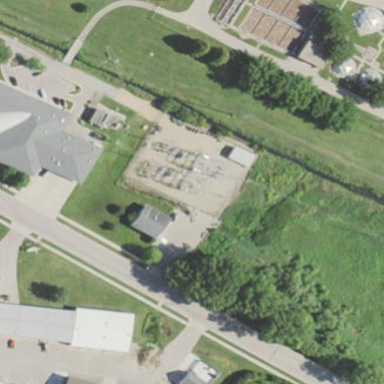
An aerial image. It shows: Power substation.